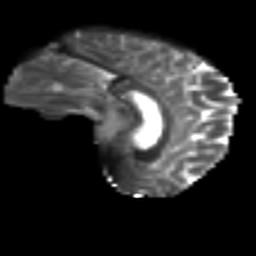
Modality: T2w
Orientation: sagittal
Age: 34
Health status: ill
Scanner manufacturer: philips
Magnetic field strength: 3 T
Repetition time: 9 s
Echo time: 0.127 s